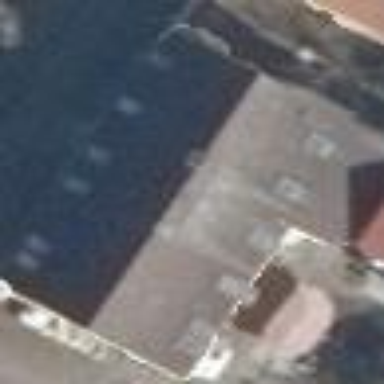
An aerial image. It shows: Detached building with gabled roof.